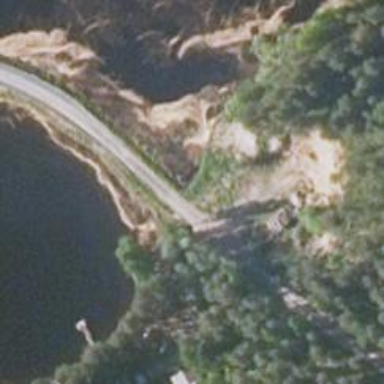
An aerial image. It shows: Unclassified road.